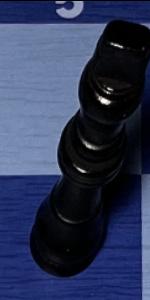
Label: King_Black